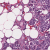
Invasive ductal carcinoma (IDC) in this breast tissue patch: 1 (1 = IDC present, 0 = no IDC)